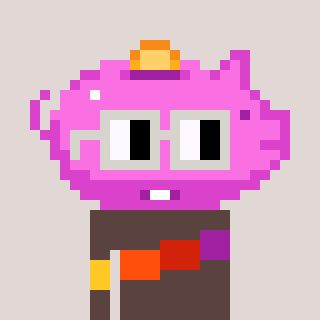
a pixel art character with square light gray glasses, a piggybank-shaped head and a darkbrown-colored body on a warm background